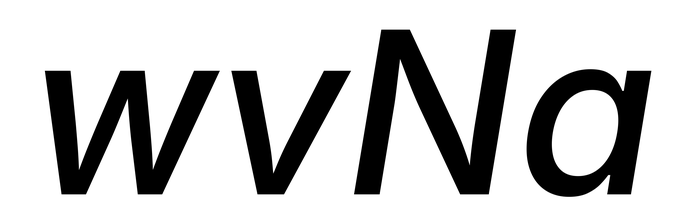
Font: Inter-Italic_Medium_Italic